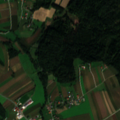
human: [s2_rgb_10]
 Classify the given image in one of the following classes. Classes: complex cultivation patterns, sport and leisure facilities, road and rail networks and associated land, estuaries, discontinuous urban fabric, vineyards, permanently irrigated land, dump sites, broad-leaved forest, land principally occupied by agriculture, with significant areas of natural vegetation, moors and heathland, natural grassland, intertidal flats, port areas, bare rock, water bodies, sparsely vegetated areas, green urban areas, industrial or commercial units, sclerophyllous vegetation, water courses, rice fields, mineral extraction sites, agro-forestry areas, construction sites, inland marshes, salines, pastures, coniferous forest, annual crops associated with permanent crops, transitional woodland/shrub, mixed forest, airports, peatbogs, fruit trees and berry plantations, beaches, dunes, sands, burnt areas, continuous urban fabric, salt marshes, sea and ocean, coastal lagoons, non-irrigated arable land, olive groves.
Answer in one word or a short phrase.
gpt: discontinuous urban fabric, non-irrigated arable land, complex cultivation patterns, broad-leaved forest